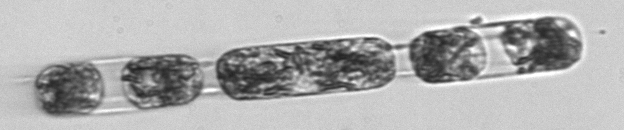
Label: Hemiaulus